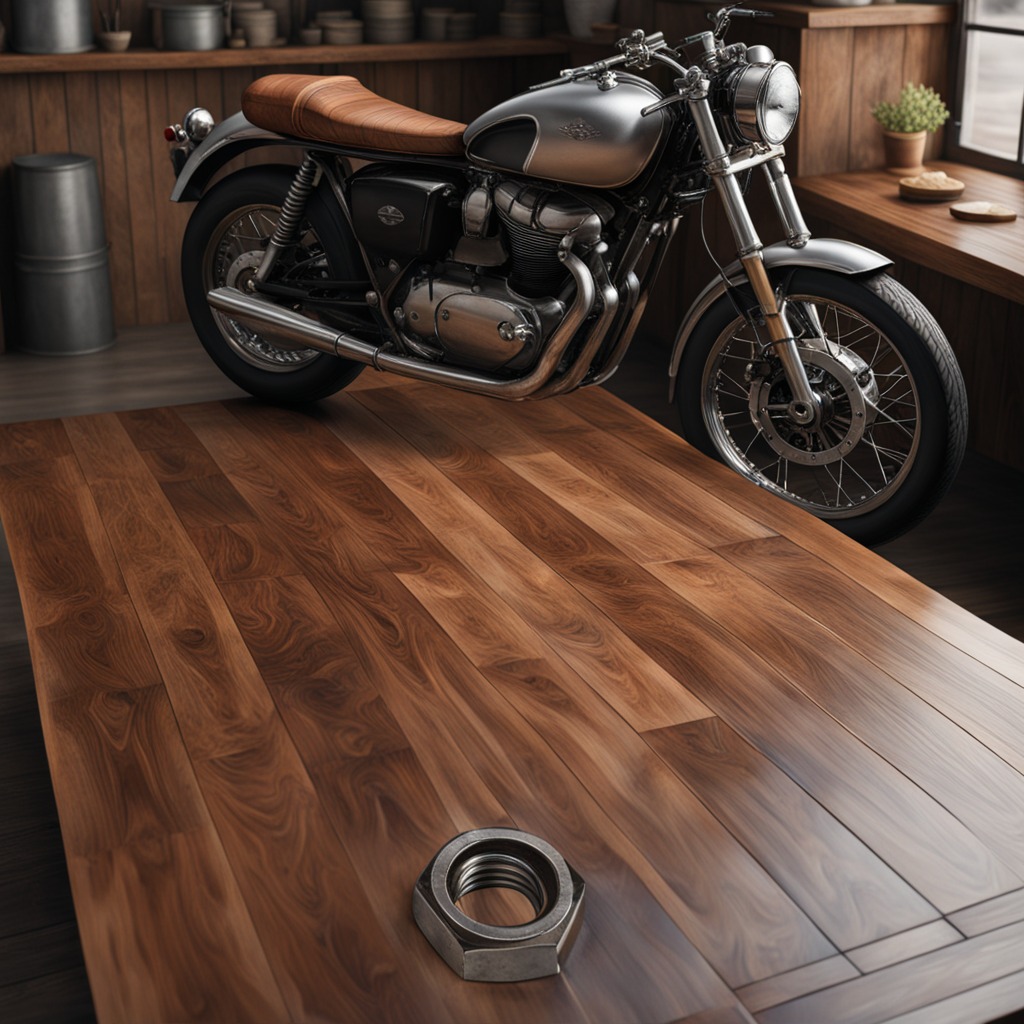
A metal nut is lying on the wooden table in the garage.